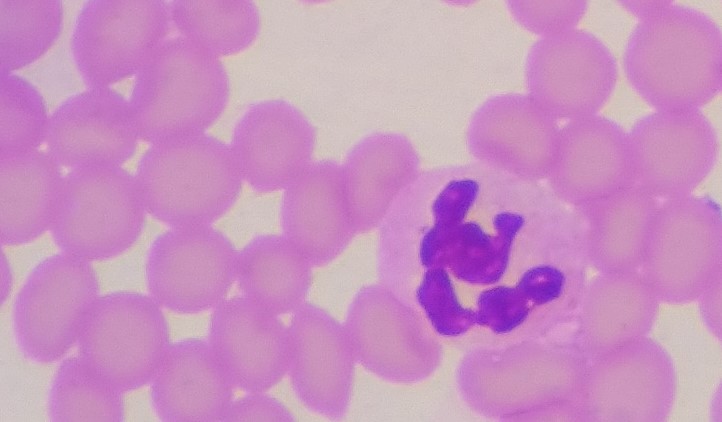
White blood cell type: Neutrophil